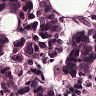
Metastatic tissue present: yes